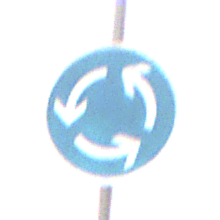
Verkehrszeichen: Kreisverkehr
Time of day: Midday
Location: Outdoor (Nature)
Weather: Overcast
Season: NotSpecified
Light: Natural